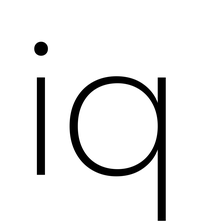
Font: Poppins-ExtraLight